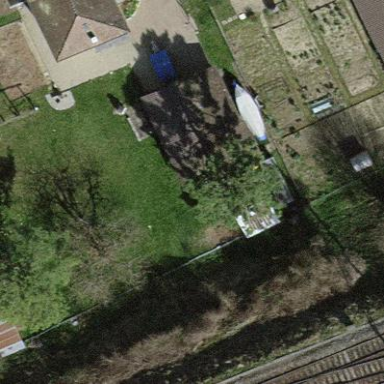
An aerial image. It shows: Garden area designed specifically for growing vegetables.